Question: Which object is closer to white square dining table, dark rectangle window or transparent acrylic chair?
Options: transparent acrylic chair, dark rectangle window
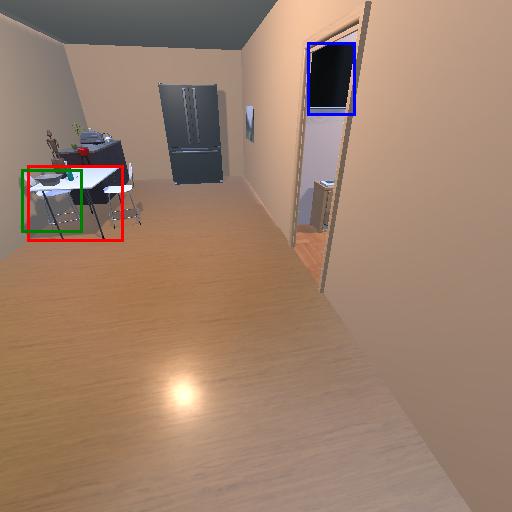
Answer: transparent acrylic chair